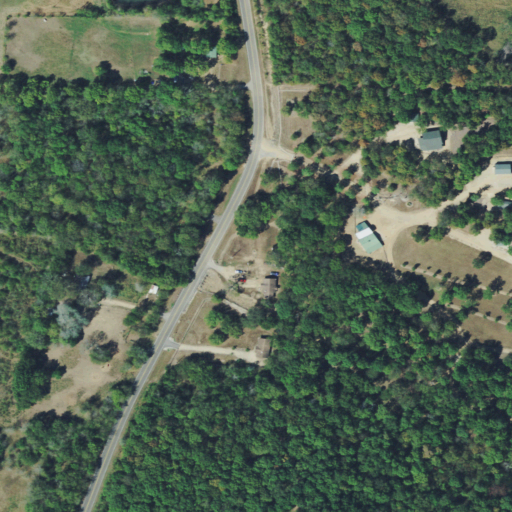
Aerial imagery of valley in Oklahoma named Hoot Owl Hollow containing deciduous forest, open development, pasture, low intensity development, grassland, high intensity development, and open water